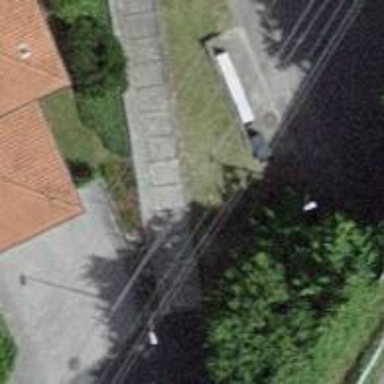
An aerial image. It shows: Steps with asphalt surface.